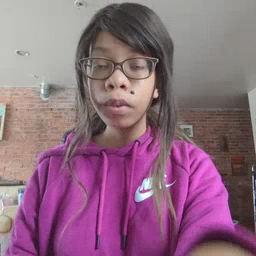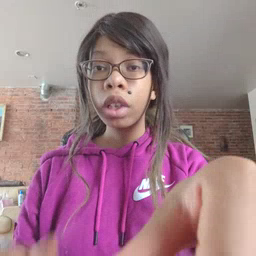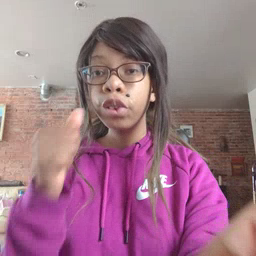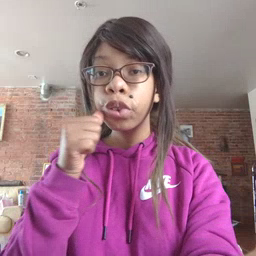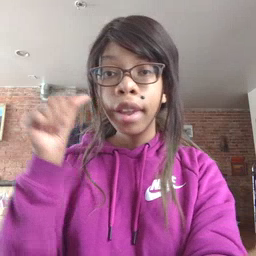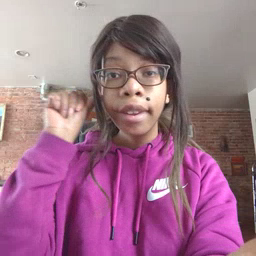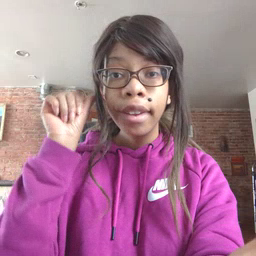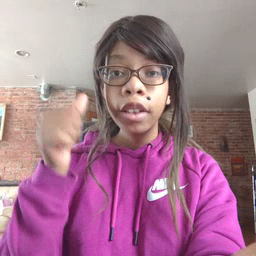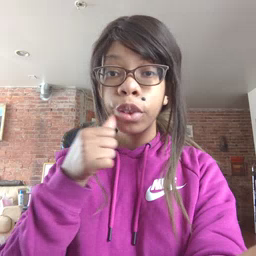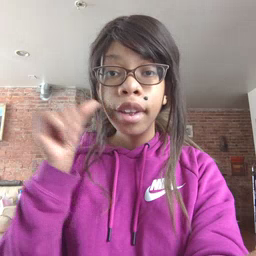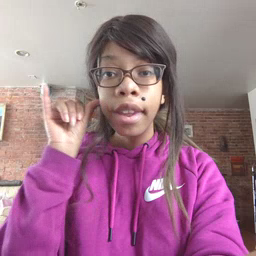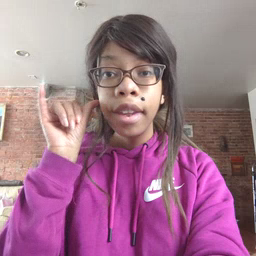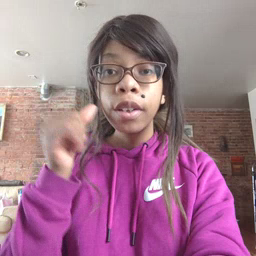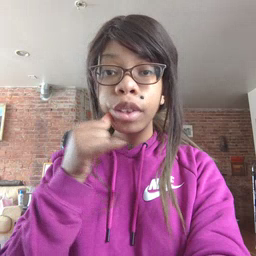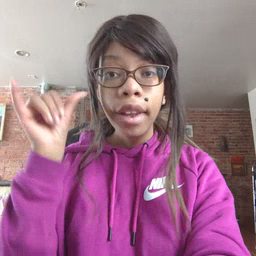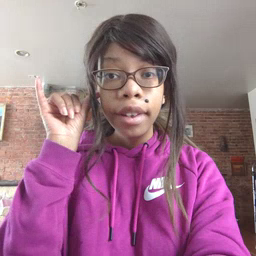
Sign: yesterday